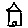
Label: house